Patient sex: M
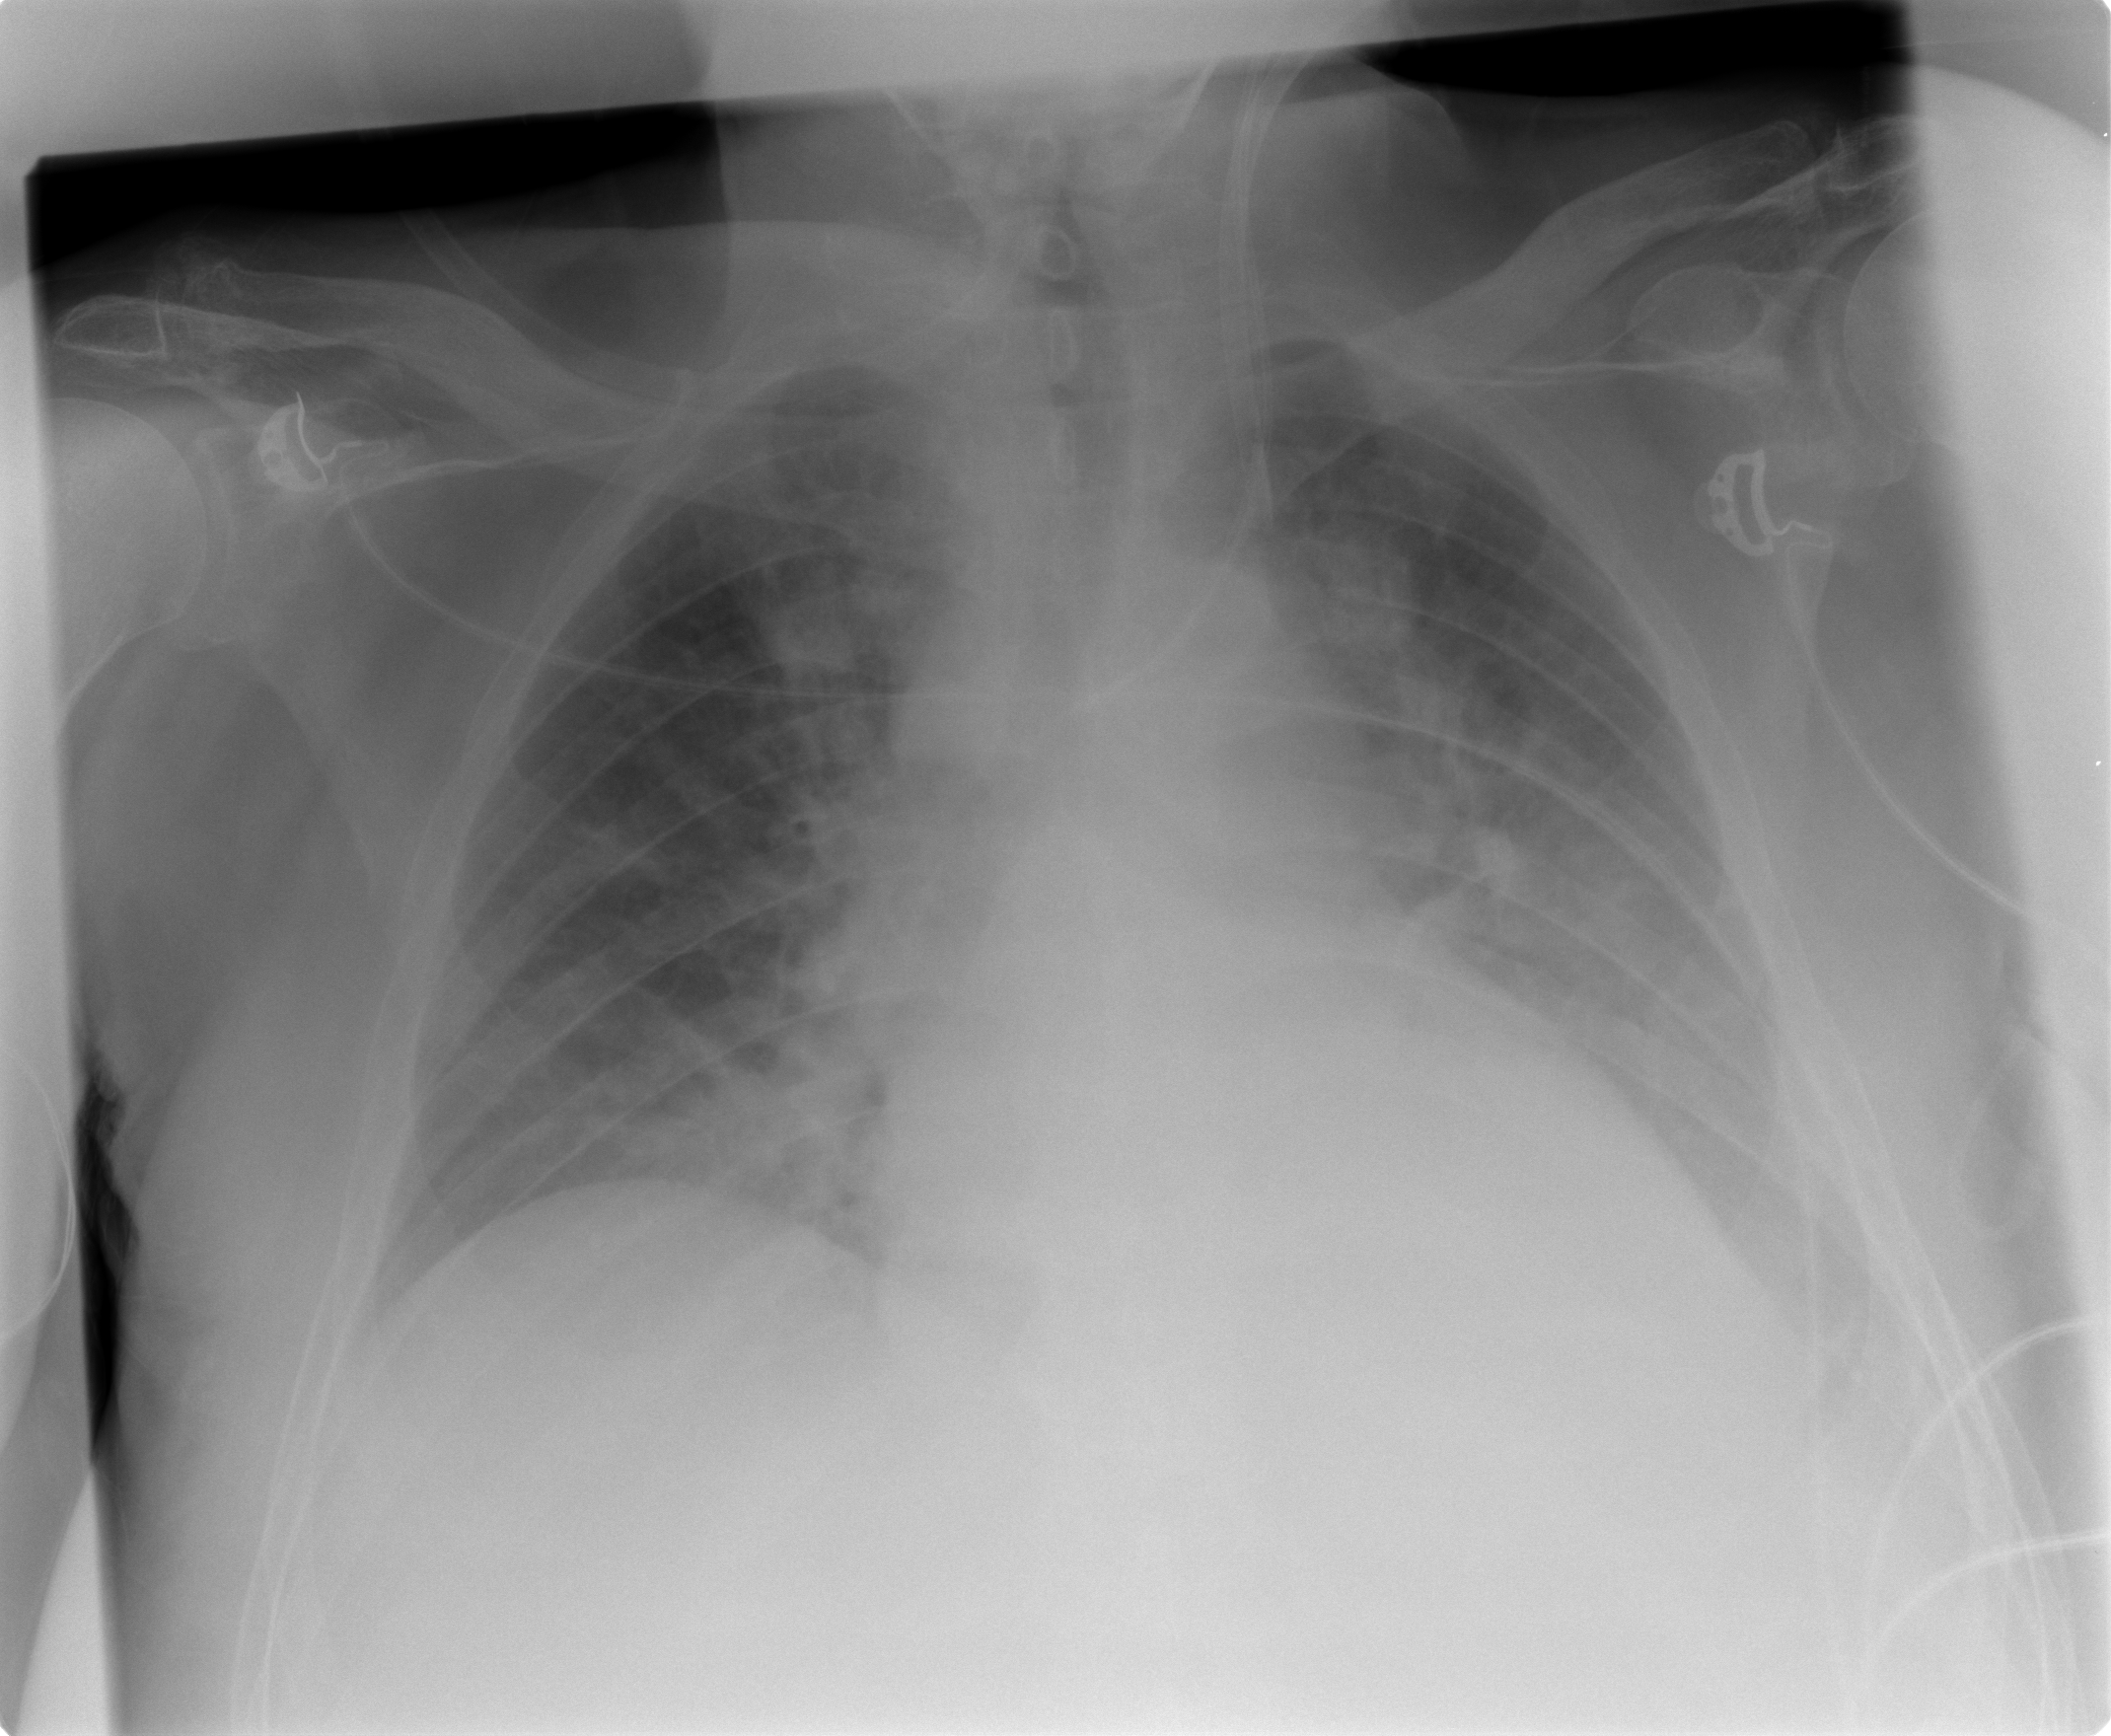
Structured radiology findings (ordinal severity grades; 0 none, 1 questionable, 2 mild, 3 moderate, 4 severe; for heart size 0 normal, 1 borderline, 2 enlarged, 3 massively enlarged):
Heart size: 2
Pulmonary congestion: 3
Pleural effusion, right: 1
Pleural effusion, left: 2
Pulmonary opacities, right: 0
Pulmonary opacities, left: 0
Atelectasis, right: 2
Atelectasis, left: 2